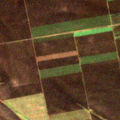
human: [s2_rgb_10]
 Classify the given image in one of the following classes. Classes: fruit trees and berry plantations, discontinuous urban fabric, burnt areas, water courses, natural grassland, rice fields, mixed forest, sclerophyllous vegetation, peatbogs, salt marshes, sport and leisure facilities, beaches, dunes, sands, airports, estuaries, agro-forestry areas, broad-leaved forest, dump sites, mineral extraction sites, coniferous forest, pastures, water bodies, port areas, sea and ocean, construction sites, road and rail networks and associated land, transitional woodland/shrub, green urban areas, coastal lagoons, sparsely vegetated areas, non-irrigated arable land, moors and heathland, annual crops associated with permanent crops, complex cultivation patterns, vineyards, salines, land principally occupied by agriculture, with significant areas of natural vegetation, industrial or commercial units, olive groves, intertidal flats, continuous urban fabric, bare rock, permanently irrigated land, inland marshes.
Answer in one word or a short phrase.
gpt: non-irrigated arable land